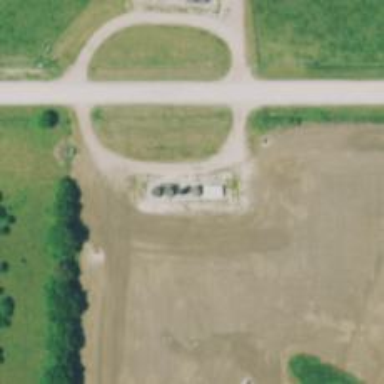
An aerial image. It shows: Storage tank that is man-made.